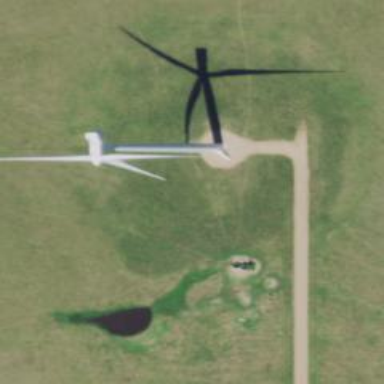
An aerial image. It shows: Wind generator powered by horizontal axis wind turbine.